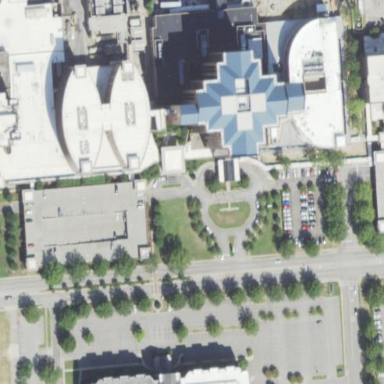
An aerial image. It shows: Part of hospital building.